Current action and preconditions to check: trajectory_clear

Your task: For each precondition in the list above, predict whether it will hold at this action.

Consider the current scene as observed from the mobile robot's camera, and analyze the predicted future states of all dynamic agents (e.g., people, animals, vehicles, or any moving entities) within the NEXT SECOND.

IMPORTANT: Only answer "very likely" if you are absolutely certain—based on strong, clear evidence—that a dynamic agent will violate the precondition in the predicted future state. Do NOT answer "very likely" for unlikely, ambiguous, or low-probability risks.

Ask yourself for each precondition: Is there a high probability, with clear and convincing evidence, that the predicted future states of any dynamic agent will interfere with the predicted future state of the currently executing action within the NEXT SECOND, causing that precondition to fail?

Assess the risk level based on these predictions. Use "likely" or "very likely" if motions create a clear risk of interference.

Use "neutral" or "improbable" if agents are nearby but their predicted paths are clearly diverging or non-conflicting.

Failure Risk Categories: "very improbable", "improbable", "neutral", "likely", "very likely"

Answer Format: Output ONLY the probability_of_failure value from these categories: "very improbable", "improbable", "neutral", "likely", "very likely"

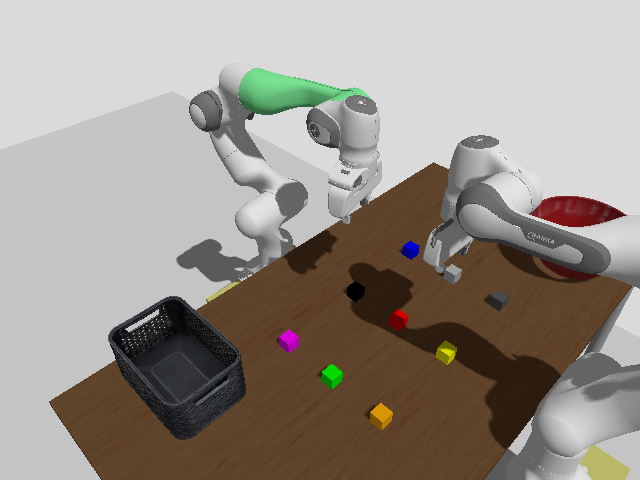

Answer: neutral